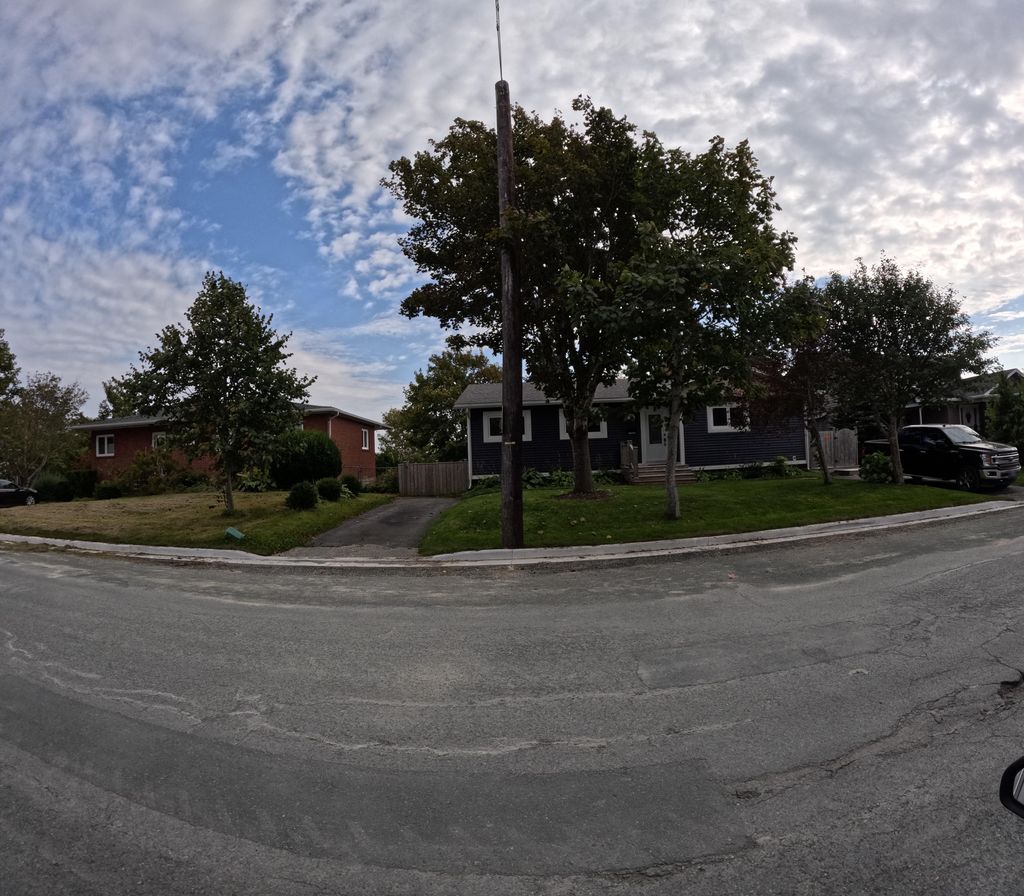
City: st_johns